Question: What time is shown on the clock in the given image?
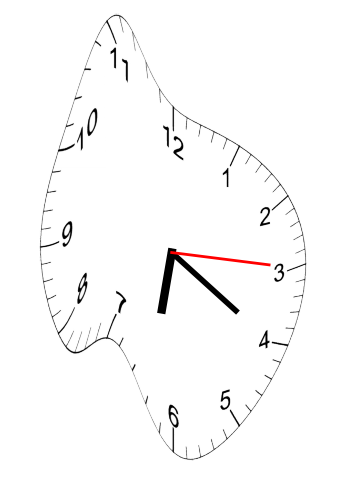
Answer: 06:20:15